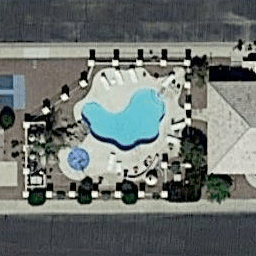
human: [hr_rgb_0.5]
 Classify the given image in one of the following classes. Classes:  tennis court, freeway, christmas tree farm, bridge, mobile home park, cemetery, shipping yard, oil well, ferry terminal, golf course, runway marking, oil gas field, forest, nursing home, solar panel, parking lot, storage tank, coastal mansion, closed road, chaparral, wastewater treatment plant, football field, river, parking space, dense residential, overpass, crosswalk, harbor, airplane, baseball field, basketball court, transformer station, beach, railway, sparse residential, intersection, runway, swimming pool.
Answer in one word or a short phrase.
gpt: swimming pool